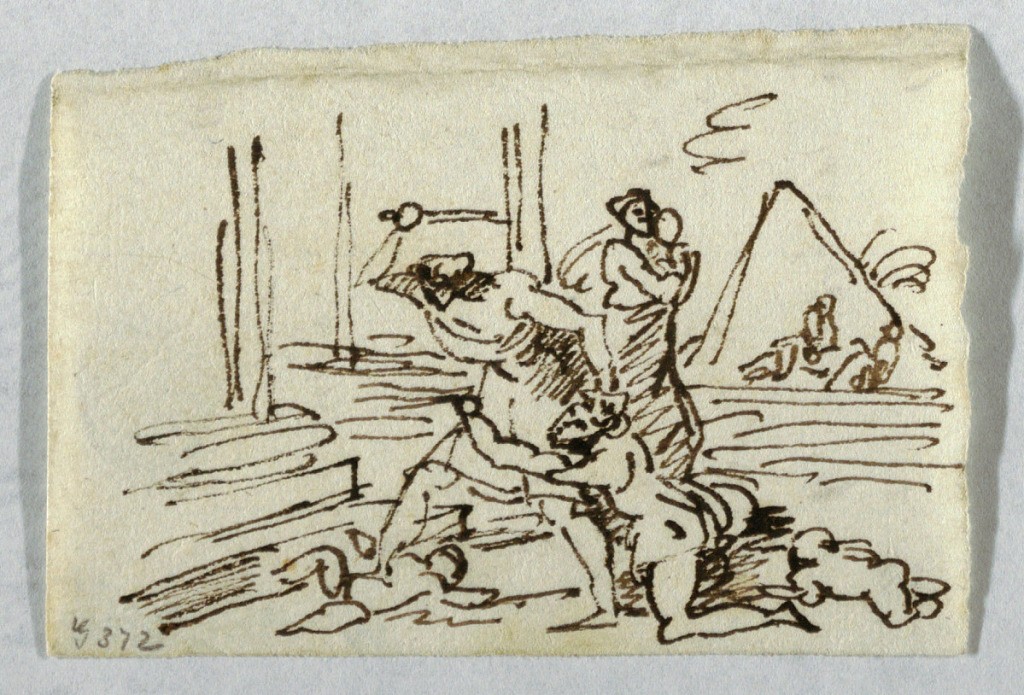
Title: Drawing
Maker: Felice Giani, Italian, 1758–1823
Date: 1775-1785
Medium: Pen, + d. brown ink. on laid paper
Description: Horizontal rectangle. A kneeling woman tries to prevent a soldier from killing her baby who lies on the ground. A dead one lies behind her. A woman with a baby in her arm stands in the central distance. A pyramid, in front of which a group of two persons is shown, rises in the right rear. Reverse: part of an account, beginning: [gi]ani/ Primo marzo. The only intelligible other line is next to the last one: [car] ta da scrivere [briocchi] in brown ink